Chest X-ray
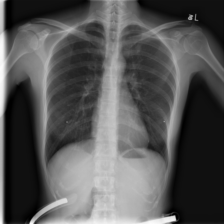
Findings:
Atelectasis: negative
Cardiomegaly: negative
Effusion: negative
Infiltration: negative
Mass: negative
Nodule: negative
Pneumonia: negative
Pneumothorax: negative
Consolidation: negative
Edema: negative
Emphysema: negative
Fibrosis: negative
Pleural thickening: negative
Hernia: negative